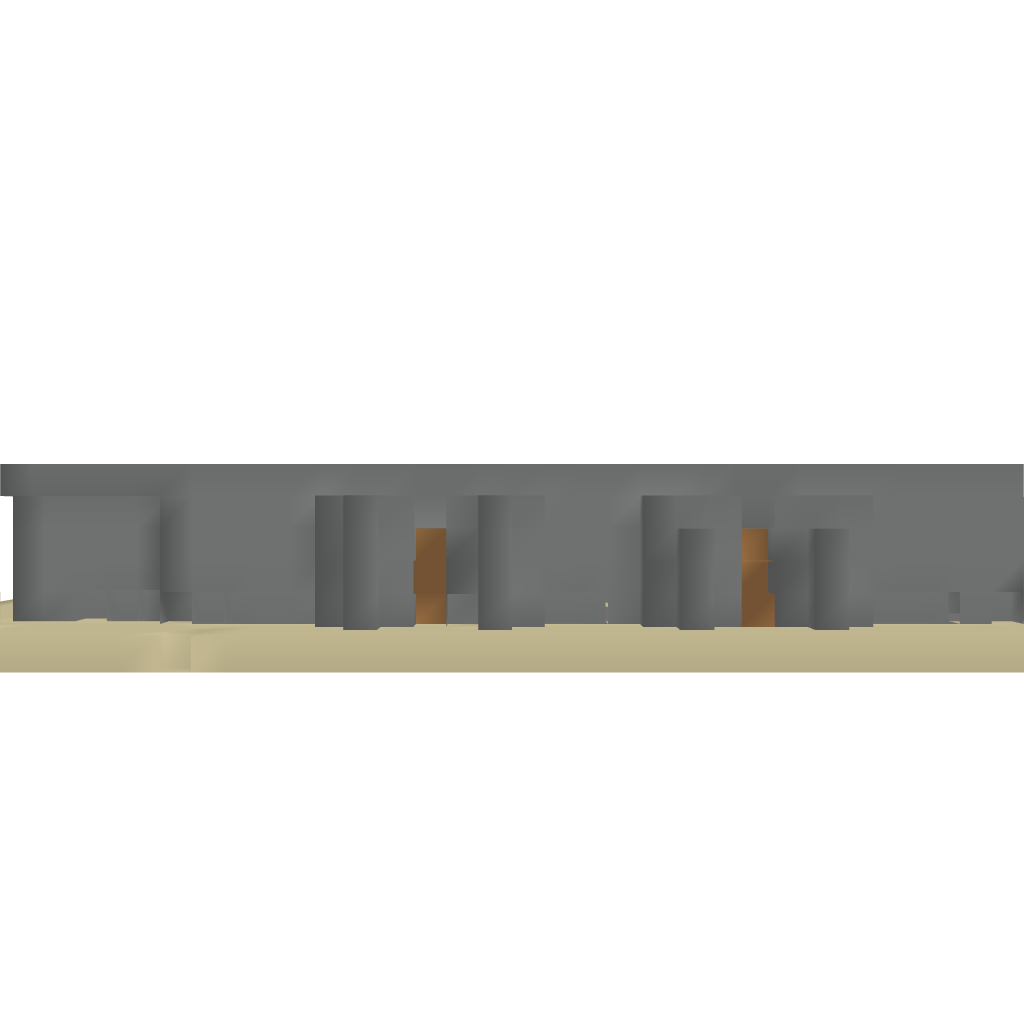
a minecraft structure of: Tutorial Room [Small]